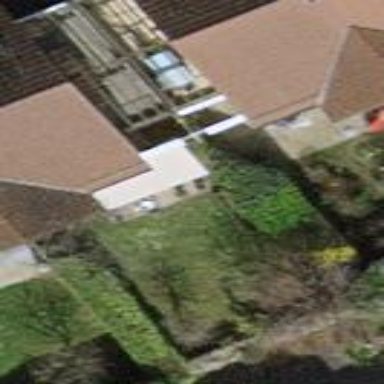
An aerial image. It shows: Garden surrounded by fence.